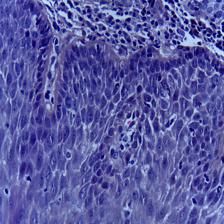
Diagnosis: OSCC